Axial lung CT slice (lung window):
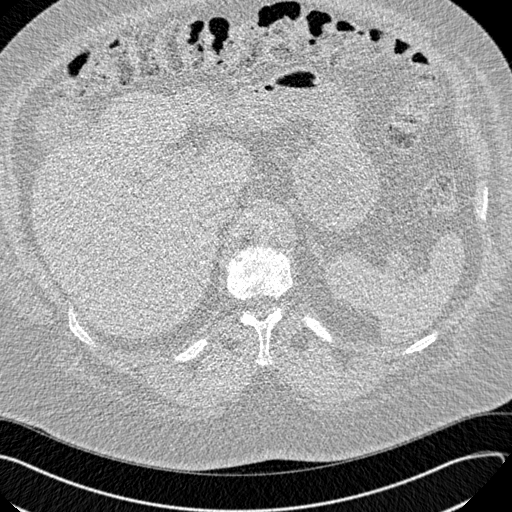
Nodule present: no